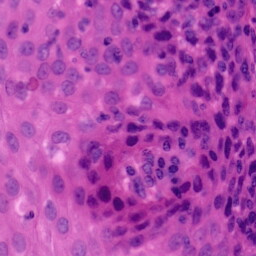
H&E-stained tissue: Tonsil